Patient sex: F
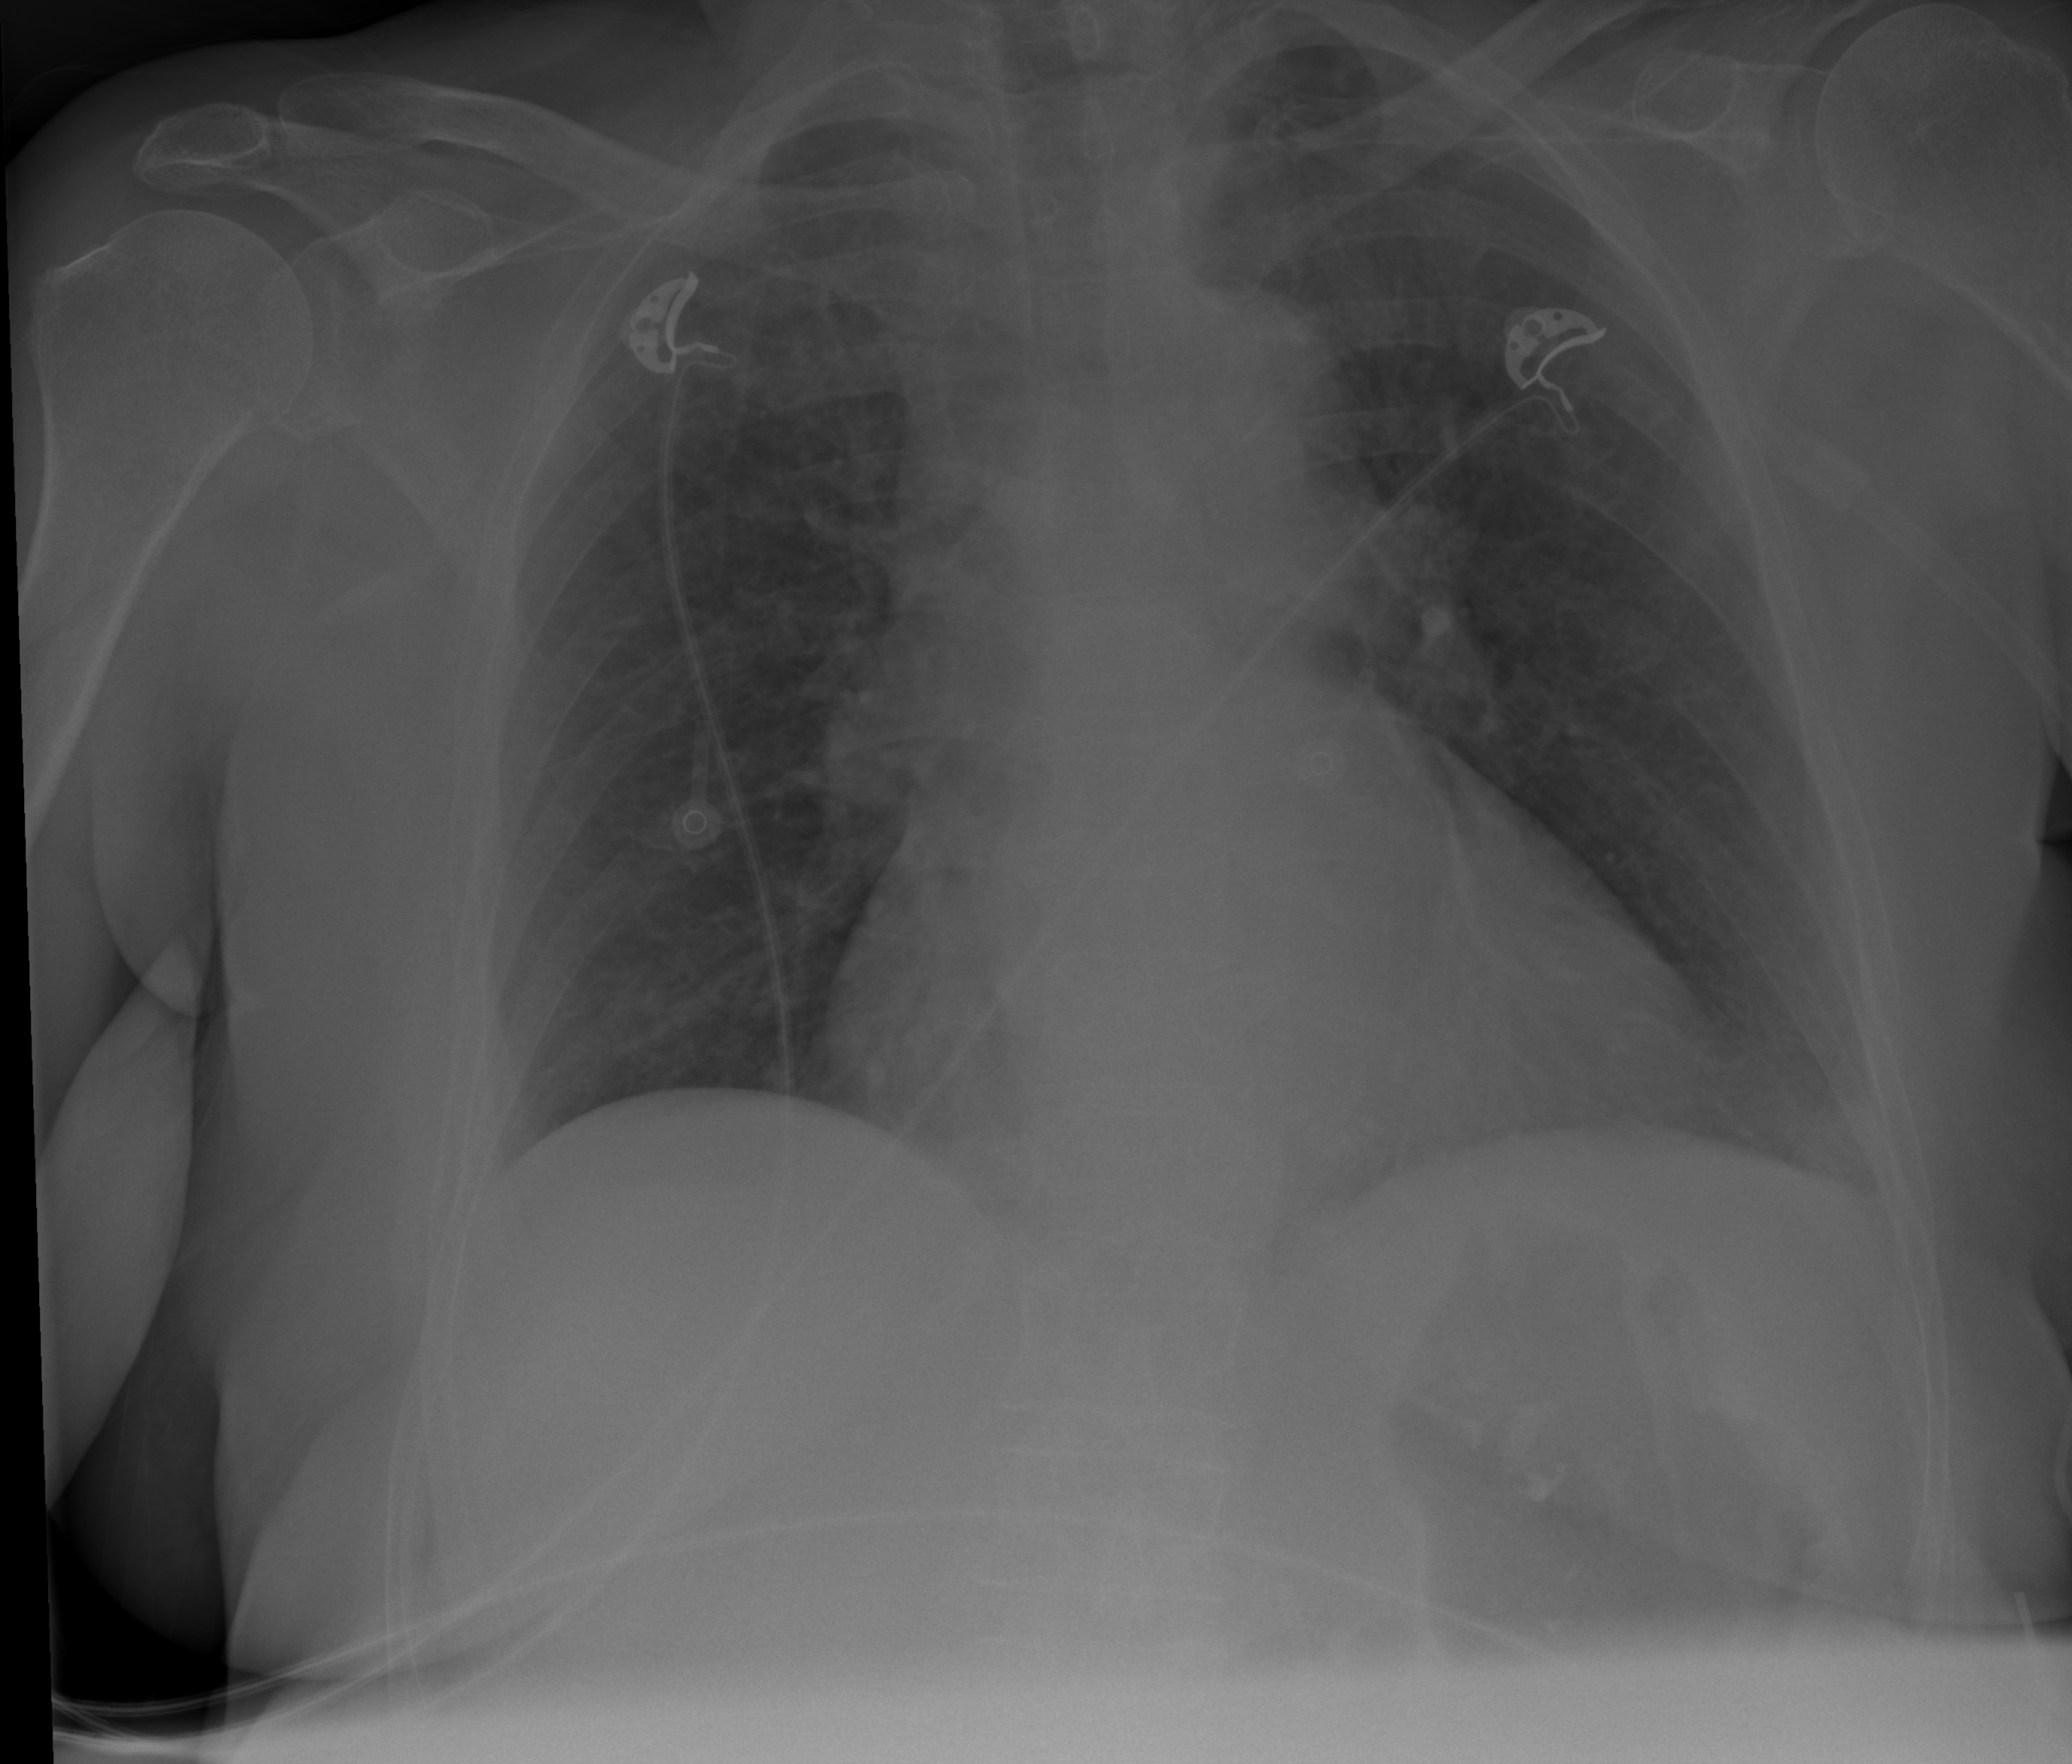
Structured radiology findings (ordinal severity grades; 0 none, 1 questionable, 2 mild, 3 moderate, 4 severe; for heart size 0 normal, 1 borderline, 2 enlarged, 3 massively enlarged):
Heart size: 2
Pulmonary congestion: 0
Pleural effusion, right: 0
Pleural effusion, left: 1
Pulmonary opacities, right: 0
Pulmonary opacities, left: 0
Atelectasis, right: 0
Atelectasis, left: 0